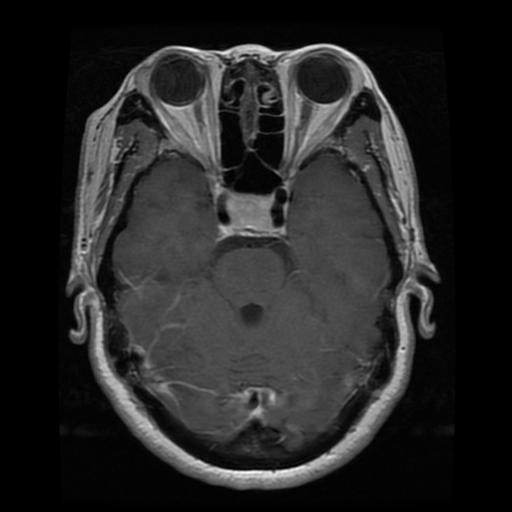
Label: pituitary